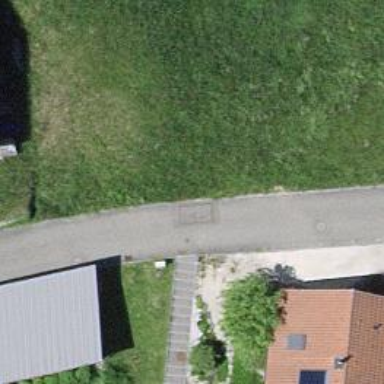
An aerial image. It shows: Set of steps on the road.